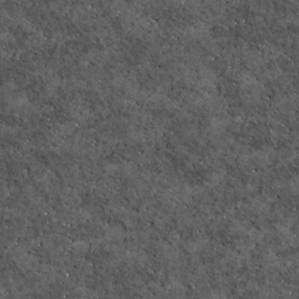
Label: non_frost